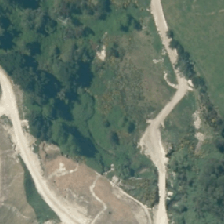
Land cover: broadleaved_indigenous_hardwood